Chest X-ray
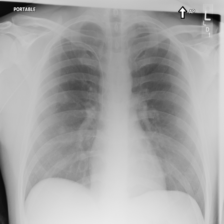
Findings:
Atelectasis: negative
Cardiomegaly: negative
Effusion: negative
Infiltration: negative
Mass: negative
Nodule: positive
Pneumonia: negative
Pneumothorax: negative
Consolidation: negative
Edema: negative
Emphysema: negative
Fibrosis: negative
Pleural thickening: negative
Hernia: negative